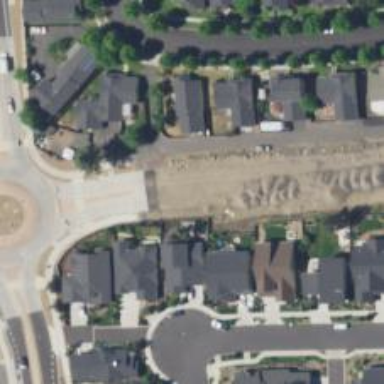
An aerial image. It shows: Asphalt alley used as service road.